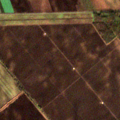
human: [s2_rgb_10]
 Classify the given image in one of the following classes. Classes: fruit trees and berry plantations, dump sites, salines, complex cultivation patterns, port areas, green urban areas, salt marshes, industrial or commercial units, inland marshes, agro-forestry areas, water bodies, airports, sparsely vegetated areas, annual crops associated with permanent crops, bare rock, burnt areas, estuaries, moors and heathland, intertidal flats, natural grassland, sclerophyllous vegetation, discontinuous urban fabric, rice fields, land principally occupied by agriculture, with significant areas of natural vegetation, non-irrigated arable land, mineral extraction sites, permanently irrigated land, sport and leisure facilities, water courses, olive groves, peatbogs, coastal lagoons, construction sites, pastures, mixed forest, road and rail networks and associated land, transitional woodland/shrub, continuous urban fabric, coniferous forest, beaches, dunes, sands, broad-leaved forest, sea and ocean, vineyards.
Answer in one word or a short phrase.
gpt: non-irrigated arable land